Question: I'm currently learning php using Murach (the book, published in 2010). One of the exercises has these statements:
'''
<label>Investment Amount:</label> <input type="text" name="investment"
value="<?php echo $investment; ?>"/><br />
<label>Yearly Interest Rate:</label> <input type="text" name="interest_rate"
value="<?php echo $interest_rate; ?>"/><br />
<label>Number of Years:</label> <input type="text" name="years"
value="<?php echo $years; ?>"/><br />
'''
The whole gist is that the value attributes above with the echo statements have variables which have not been assigned any value at first, so the textbox is supposed to be empty according to the book. But later on the exercise this same page will be called again and the variables will now have values, thus they will be printed on the textbox. Here's the book's explanation:
> These echo statements display the variables that contain the data that
the user has previously entered into the form. .
However, upon running the program for the first time, the textboxes are in fact not empty:

Since this book was published 5 years ago I'm guessing either they worked then but do not now, or the code itself is wrong. Can anyone tell me if this is just obsolete code or is it really broken to begin with? And how can I fix it to get the desired effect of an empty textbox using a null variable?
Thanks!
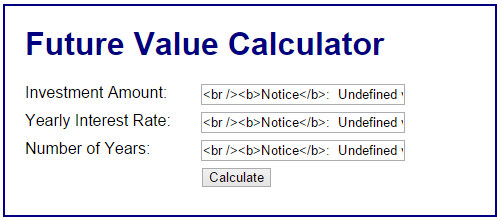
Answer: You should check if they are defined.
i.e.
'''
<?php echo (isset($years)) ? $years : ''; ?>
'''
Also, if you turn off display_errors in your php.ini this won't happen, however this would be an ill-advised solution